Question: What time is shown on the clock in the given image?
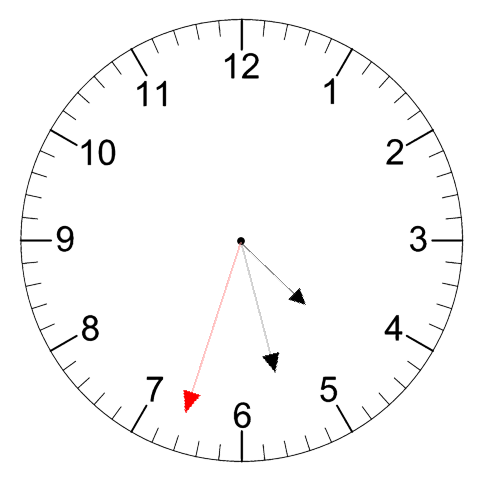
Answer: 04:27:33